Interaction volume radius: 10 \u00c5
Interaction volume height: 35 \u00c5
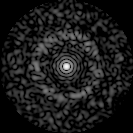
Disorder parameter: 0.8349